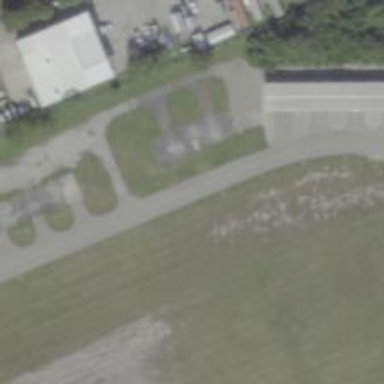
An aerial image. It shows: View of taxiway at the airport.